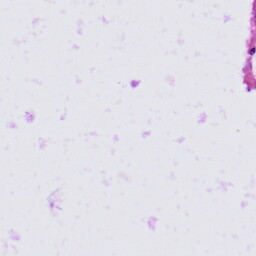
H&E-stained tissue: Prostate